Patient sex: M
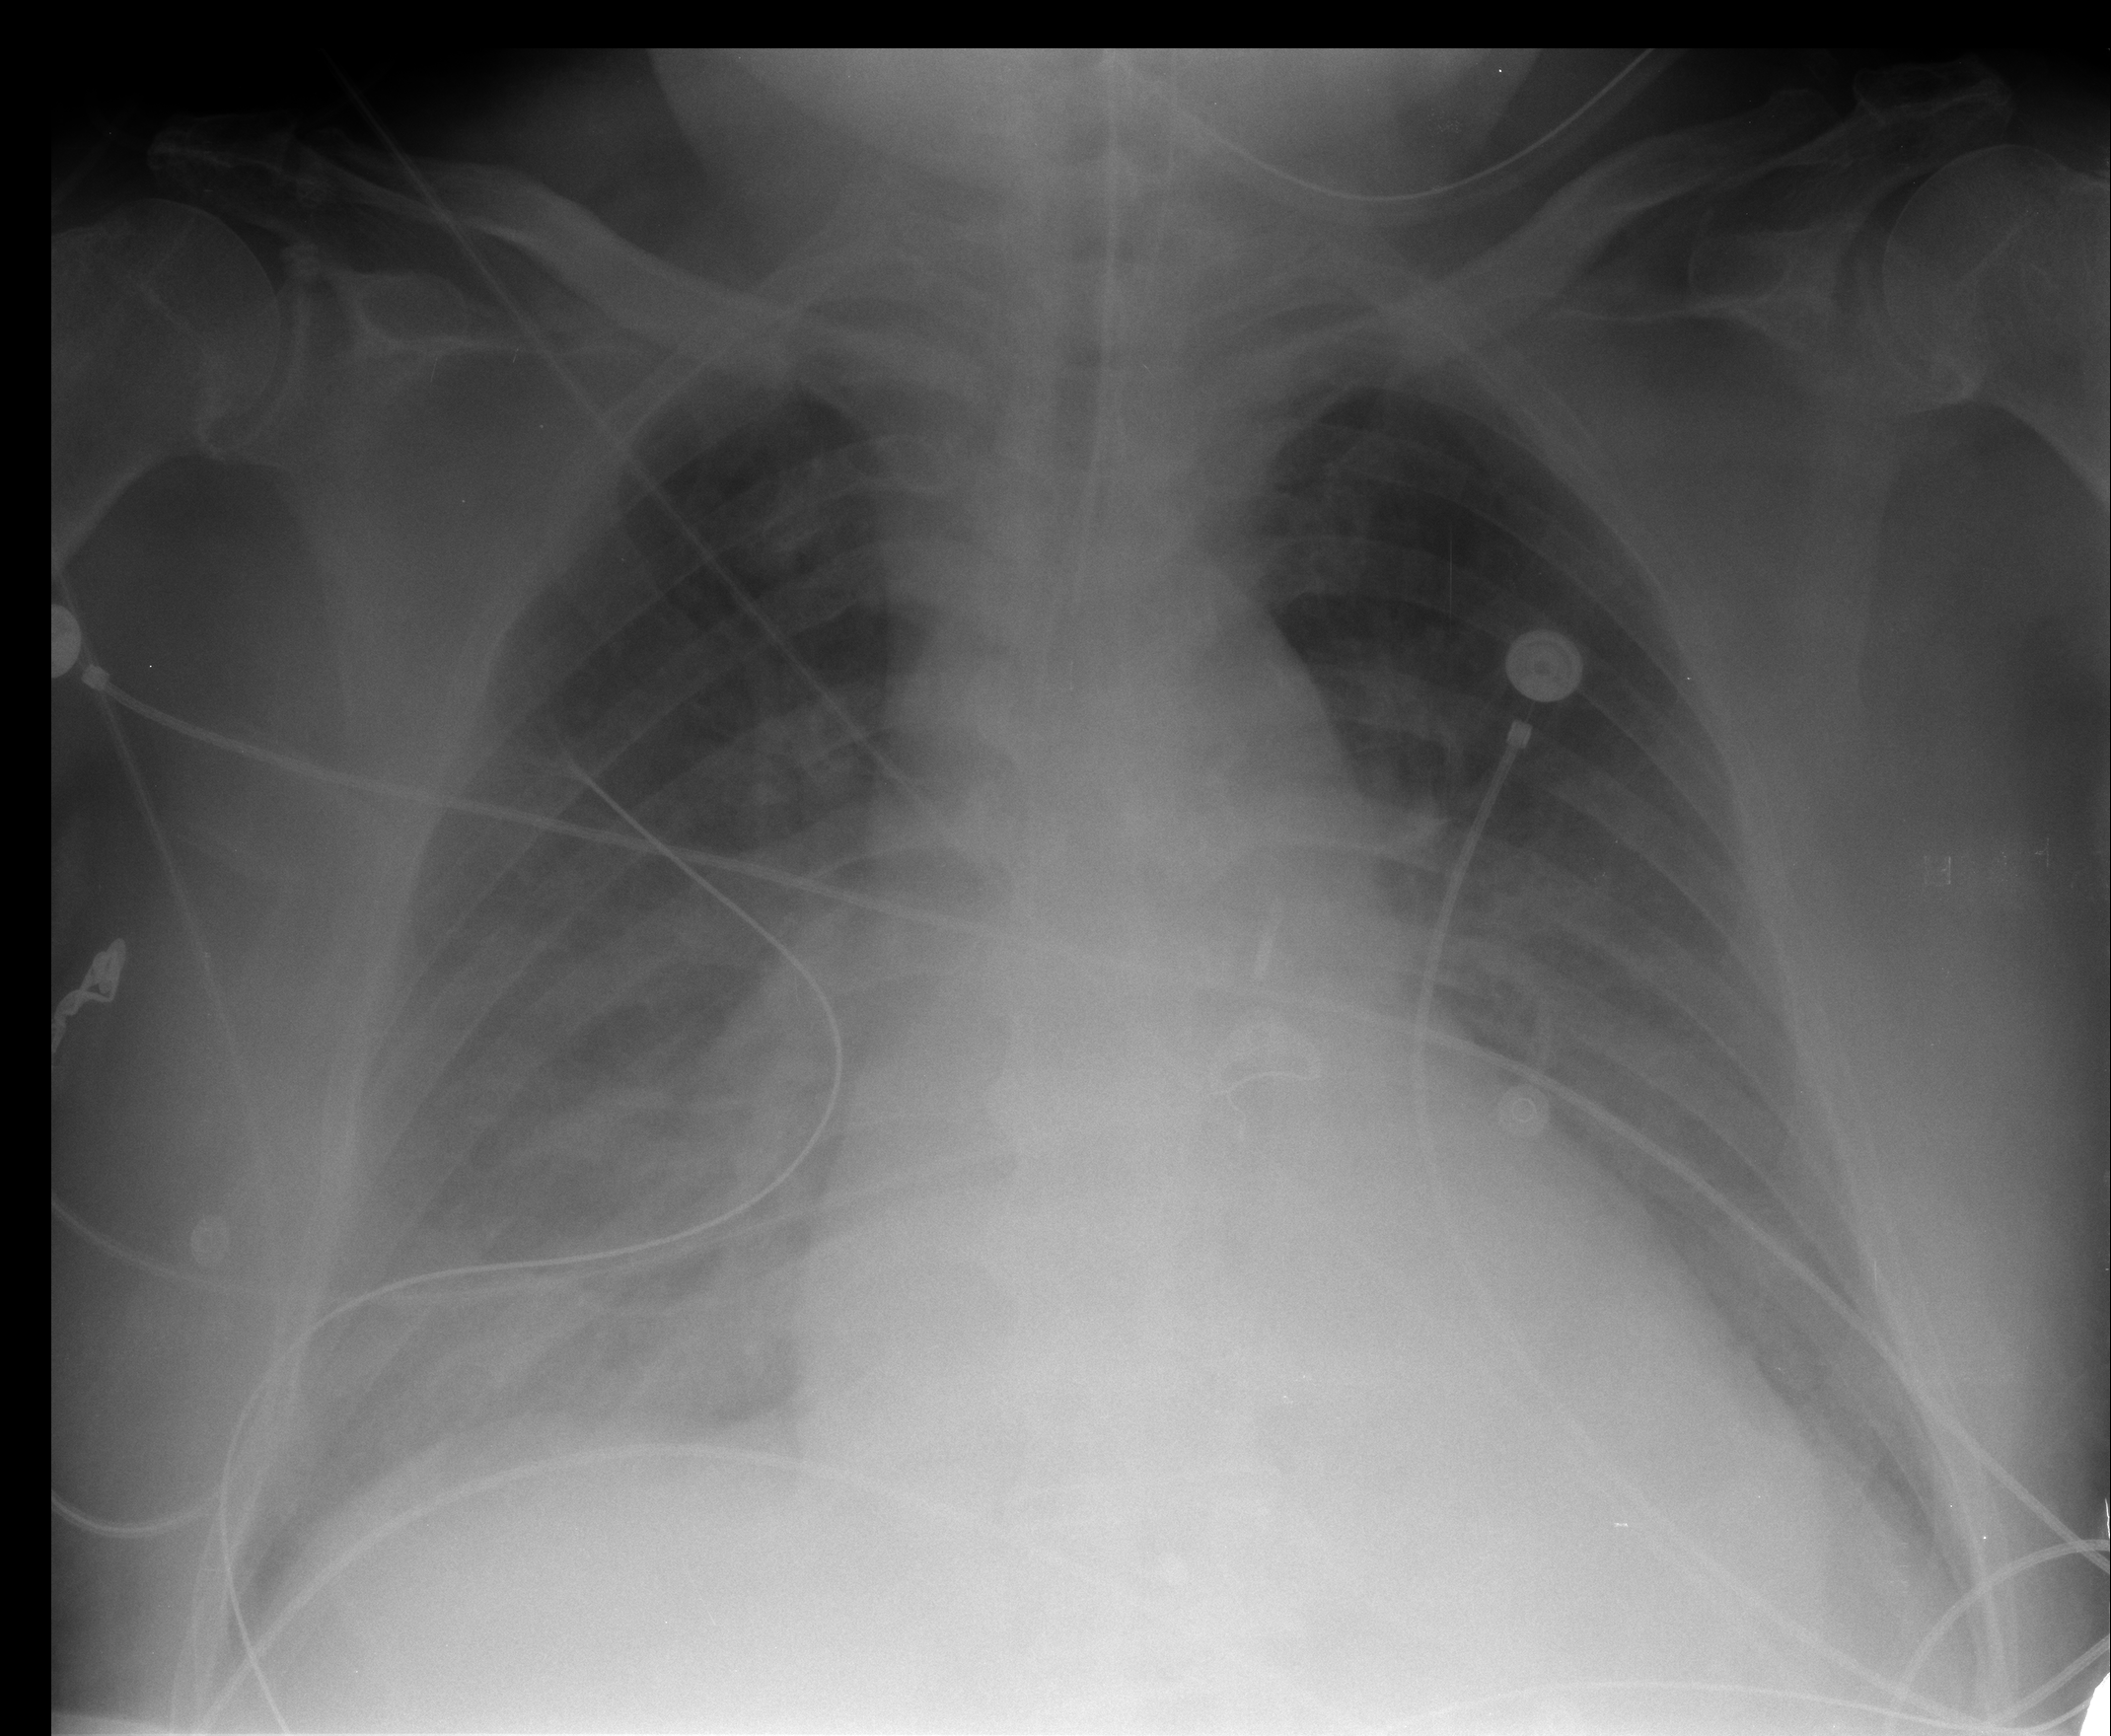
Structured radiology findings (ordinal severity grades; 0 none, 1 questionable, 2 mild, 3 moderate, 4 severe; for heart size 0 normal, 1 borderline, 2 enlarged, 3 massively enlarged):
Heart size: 2
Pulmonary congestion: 2
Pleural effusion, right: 2
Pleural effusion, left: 2
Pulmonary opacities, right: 0
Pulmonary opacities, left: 0
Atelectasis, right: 2
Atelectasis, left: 2